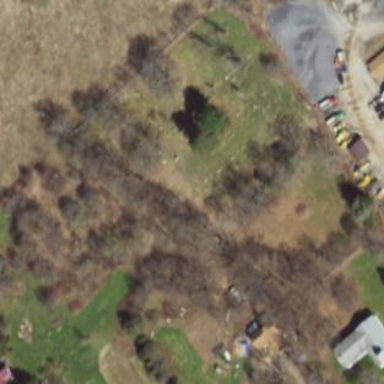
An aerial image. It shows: Graveyard.